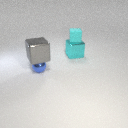
small cyan rubber cube above large cyan metal cube